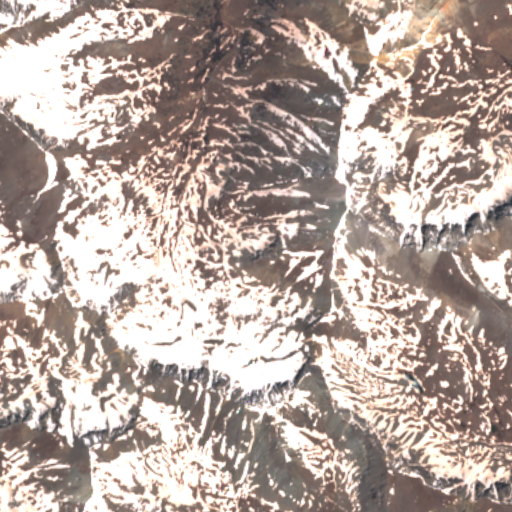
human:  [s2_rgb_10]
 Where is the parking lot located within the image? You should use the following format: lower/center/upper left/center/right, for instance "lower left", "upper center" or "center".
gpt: The parking lot is located in the upper center of the image.
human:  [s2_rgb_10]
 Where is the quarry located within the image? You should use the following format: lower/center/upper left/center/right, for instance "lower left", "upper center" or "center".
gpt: The quarry is located in the upper center of the image.
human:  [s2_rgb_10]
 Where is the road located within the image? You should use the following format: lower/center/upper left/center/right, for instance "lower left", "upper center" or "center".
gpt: There is no road in the image.